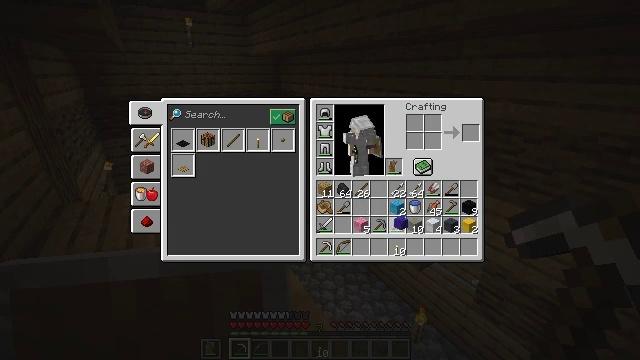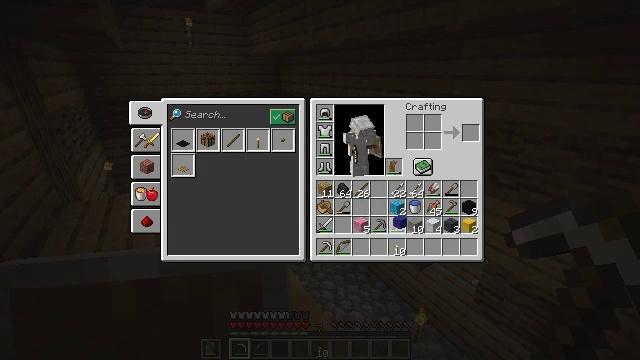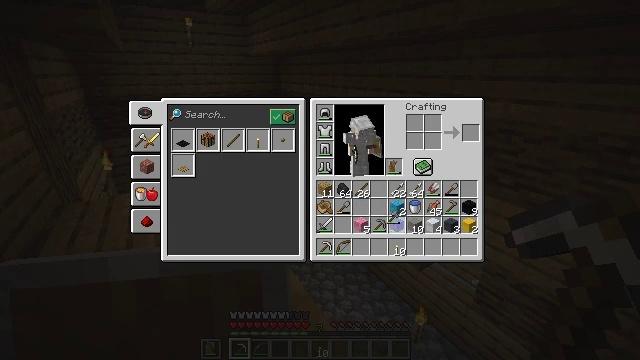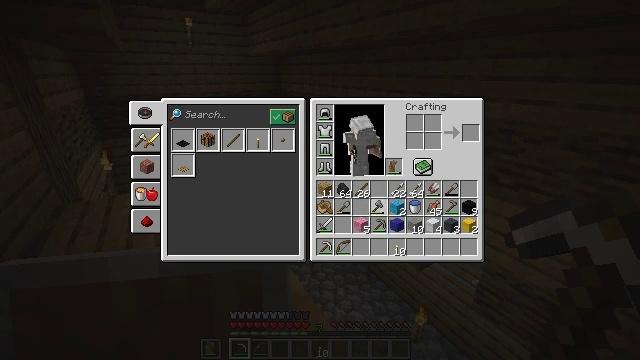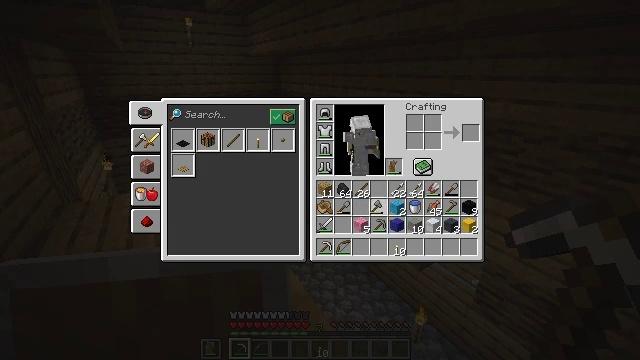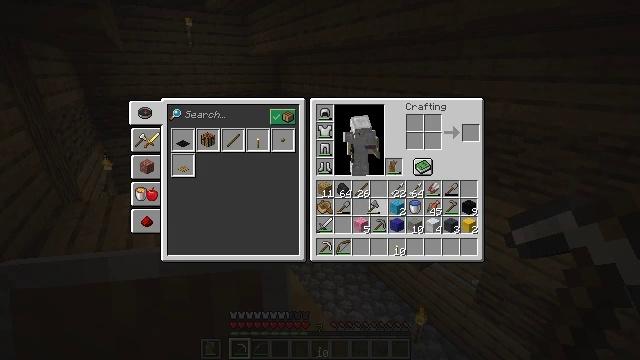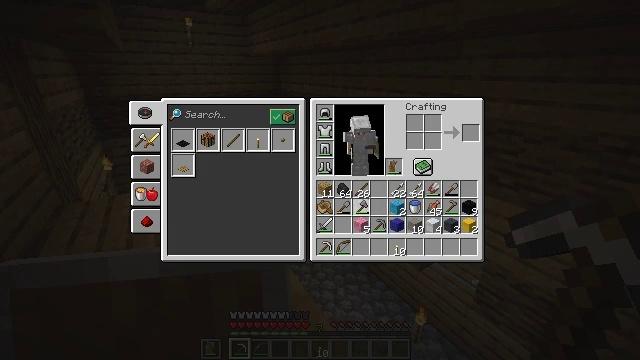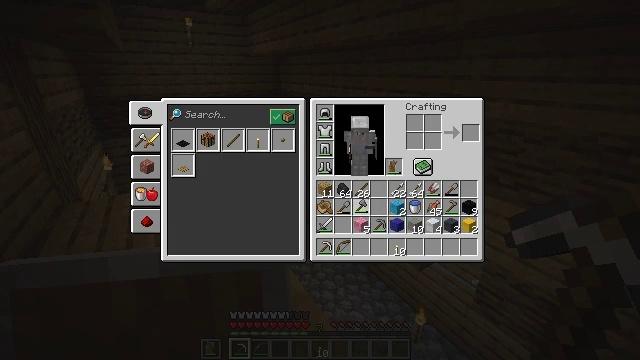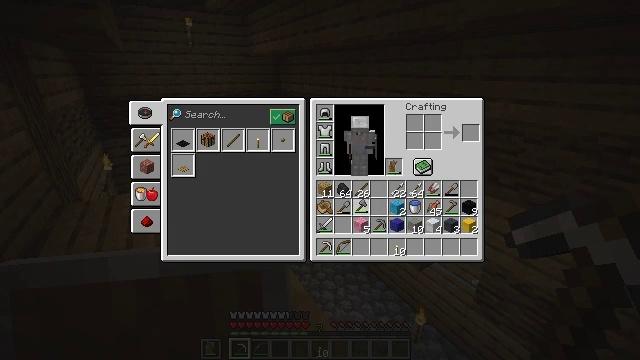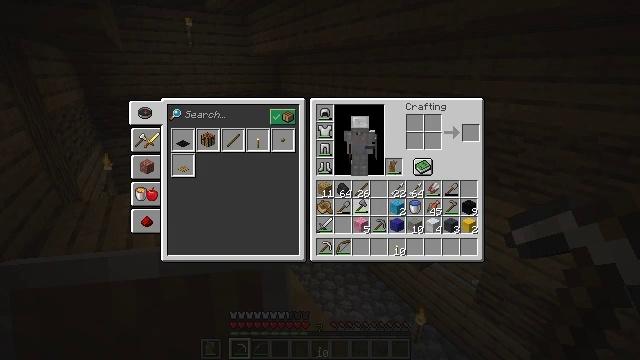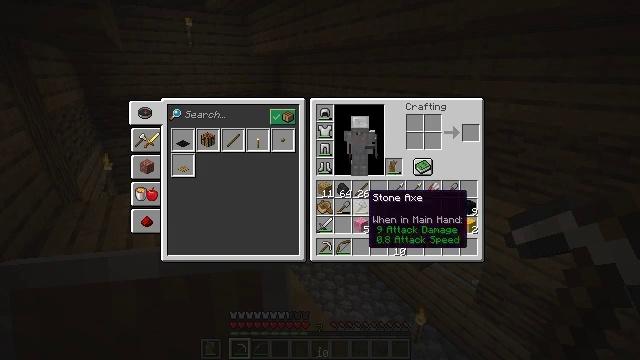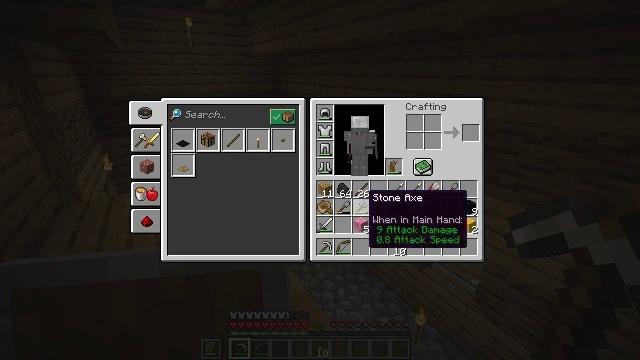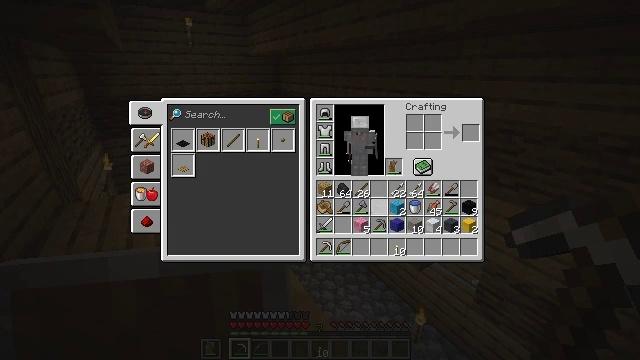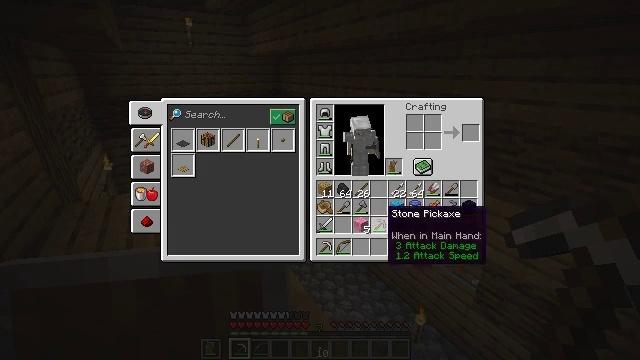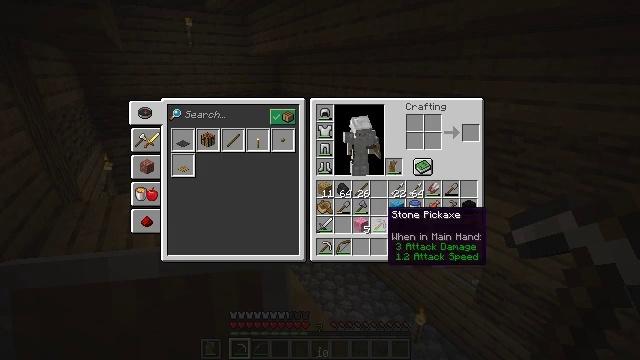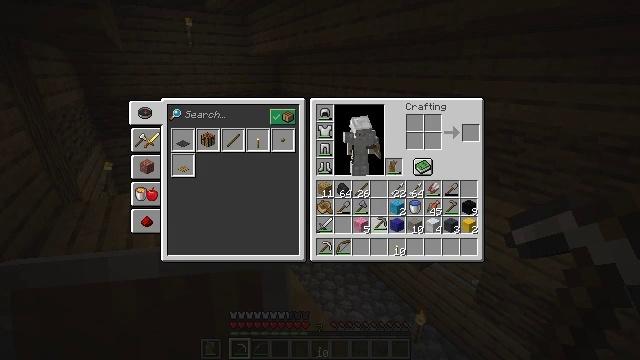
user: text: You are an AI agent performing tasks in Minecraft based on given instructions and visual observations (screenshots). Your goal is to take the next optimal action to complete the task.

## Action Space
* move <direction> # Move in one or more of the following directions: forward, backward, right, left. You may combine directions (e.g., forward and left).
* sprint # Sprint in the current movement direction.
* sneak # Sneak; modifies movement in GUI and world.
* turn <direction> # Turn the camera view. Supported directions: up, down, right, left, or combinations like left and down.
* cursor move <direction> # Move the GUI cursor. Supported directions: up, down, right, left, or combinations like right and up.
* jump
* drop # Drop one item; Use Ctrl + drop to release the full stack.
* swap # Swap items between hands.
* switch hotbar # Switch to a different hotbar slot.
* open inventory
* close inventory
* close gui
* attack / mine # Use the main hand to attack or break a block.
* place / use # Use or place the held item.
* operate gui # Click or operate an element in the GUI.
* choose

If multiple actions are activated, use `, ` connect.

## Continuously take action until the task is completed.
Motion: motion action
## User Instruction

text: Dig out some red wool.
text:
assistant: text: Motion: operate gui
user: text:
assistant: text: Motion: no_op
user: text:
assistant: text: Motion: cursor move left and up
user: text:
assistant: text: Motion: no_op
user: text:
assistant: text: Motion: no_op
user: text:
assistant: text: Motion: cursor move left
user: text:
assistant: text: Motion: no_op
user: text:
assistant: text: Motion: operate gui
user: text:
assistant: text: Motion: operate gui
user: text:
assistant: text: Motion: no_op
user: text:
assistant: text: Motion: no_op
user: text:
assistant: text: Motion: cursor move right and down
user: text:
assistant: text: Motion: cursor move down
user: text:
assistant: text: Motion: no_op
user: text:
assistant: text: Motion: operate gui
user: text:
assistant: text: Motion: operate gui
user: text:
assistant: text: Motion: cursor move up
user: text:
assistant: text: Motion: cursor move up
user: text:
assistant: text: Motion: no_op
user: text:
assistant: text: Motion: operate gui
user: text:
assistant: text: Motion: operate gui
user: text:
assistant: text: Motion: no_op
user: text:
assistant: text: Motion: no_op
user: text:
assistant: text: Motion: cursor move left and down
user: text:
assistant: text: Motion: no_op
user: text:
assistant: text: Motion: no_op
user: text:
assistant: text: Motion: operate gui
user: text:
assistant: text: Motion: operate gui
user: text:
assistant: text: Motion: cursor move right
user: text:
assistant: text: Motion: no_op